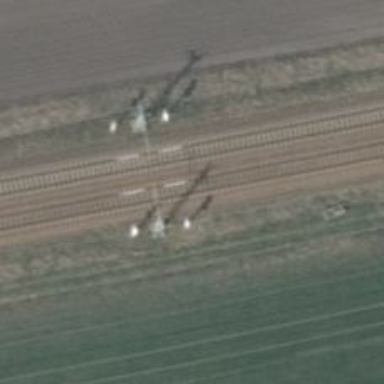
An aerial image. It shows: Railway signal.